Question: I have a stored procedure that I pass 3 variables 'bankNumber', 'branchNumber' and 'DateFrom' to.
Based on these variables I want to query the table (seen in picture below stored procedure) to return all records that meet the criteria I pass (through variables).
Instead I am getting this error:
> Conversion failed when converting date and/or time from character string
It seems to be failing when I pass it the 'DateFrom' variable.
Thank you for your help
'''
ALTER PROCEDURE [dbo].[Search_Records]
@bankNumber varchar(3),
@branchNumber varchar(3),
@dateCreated datetime
AS
BEGIN
-- SET NOCOUNT ON added to prevent extra result sets from
-- interfering with SELECT statements.
SET NOCOUNT ON;
-- Insert statements for procedure here
DECLARE
@Bank_Number varchar(3) = @bankNumber,
@Branch_Number varchar(3) = @branchNumber,
@DateFrom datetime = @dateCreated,
@DateTo datetime = @dateCreated
SELECT DISTINCT
A.bankNumber,
A.branchNumber,
A.dateCreated
FROM
dbo.CENSORED A
WHERE
(@Branch_Number IS NULL OR bankNumber LIKE @BankNumber + '%')
AND (@Branch_Number IS NULL OR branchNumber LIKE @Branch_Number + '%')
AND (@DateFrom IS NULL OR dateCreated LIKE + @DateFrom + '%')
AND (@DateTo IS NULL OR dateCreated LIKE + @DateTo + '%')
END
'''

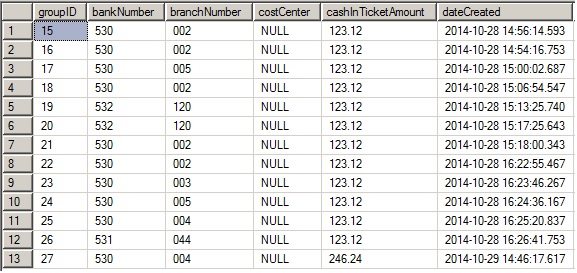
Answer: You cannot use the 'LIKE' operator with Datetime value. If you are matching only on month you would need to use 'MONTH()' function. 'LIKE' operator can only be used with string data types.
Dont see the point of all these Variables declared in your stored procedure, a simplified version should look something like ....
'''
ALTER PROCEDURE [dbo].[Search_Records]
@bankNumber varchar(3),
@branchNumber varchar(3),
@dateCreated datetime
AS
BEGIN
SET NOCOUNT ON;
SELECT DISTINCT
A.bankNumber,
A.branchNumber,
A.dateCreated
FROM
dbo.CENSORED A
WHERE
(@Branch_Number IS NULL OR bankNumber LIKE @bankNumber + '%')
AND (@Branch_Number IS NULL OR branchNumber LIKE @branchNumber + '%')
AND (@dateCreated IS NULL OR (MONTH(dateCreated) = MONTH(@dateCreated)
AND
YEAR(dateCreated) = YEAR(@dateCreated)))
END
'''
this will produce a very inefficient execution plan, consider using dynamic sql for queries with optional parameters like this one.